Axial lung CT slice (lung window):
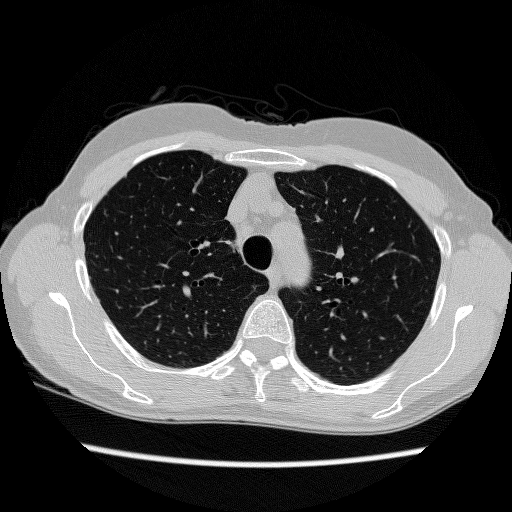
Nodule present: no